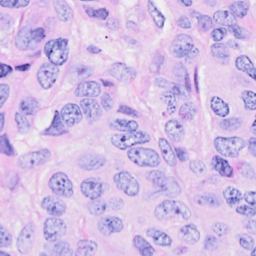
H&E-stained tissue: Breast